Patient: sex M, age 79
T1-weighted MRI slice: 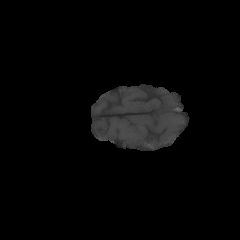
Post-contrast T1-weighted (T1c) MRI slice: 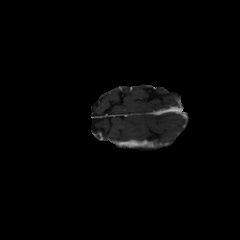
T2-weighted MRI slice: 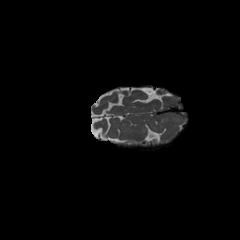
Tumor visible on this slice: yes
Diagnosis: Glioblastoma, IDH-wildtype
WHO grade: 4